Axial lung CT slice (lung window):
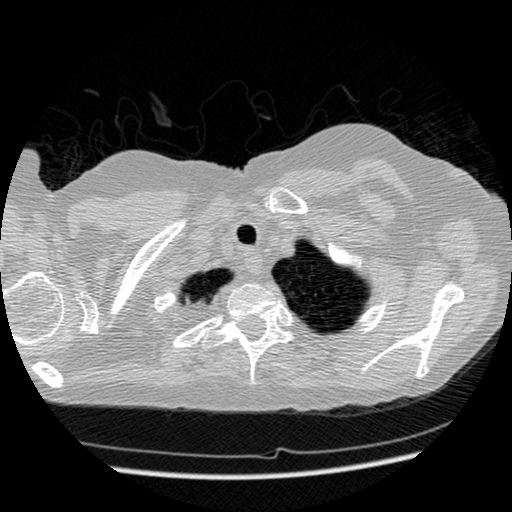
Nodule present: no